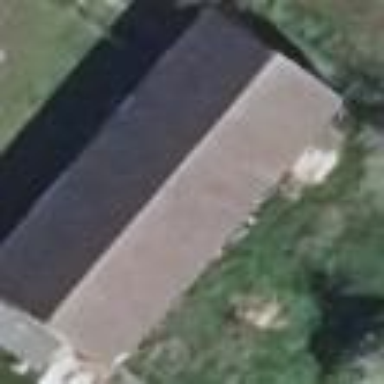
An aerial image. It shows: Building with gabled roof. The roof orientation is along the structure.